Question: I am trying to complete an application on IOS 5.1 with Storyboard. Basically I am doing a dropbox app. Since I am using Dropbox SDK link to Dropbox is handled in AppDelegate.m. User has the option of be able to unlink from a session and link again in different View Controllers. So every time user link and unlinked app has to switch view from Appdelegate to a view controller that is unconnected to rootviewcontroller
In original Dropbox's example Dropbox handled transition like following code
'''
- (BOOL)application:(UIApplication *)application handleOpenURL:(NSURL *)url {
if ([[DBSession sharedSession] handleOpenURL:url]) {
if ([[DBSession sharedSession] isLinked]) {
[navigationController pushViewController:rootViewController.photoViewController animated:YES];
}
return YES;
}
return NO;
}
'''
But I am using Storyboard with Navigation Controller and any of the following methods are not working I put methods in comments.
'''
- (BOOL)application:(UIApplication *)application handleOpenURL:(NSURL *)url {
if ([[DBSession sharedSession] handleOpenURL:url]) {
if ([[DBSession sharedSession] isLinked]) {
NSLog(@"App linked successfully!");
// At this point you can start making API calls
/*UIViewController *viewController = [[UIStoryboard storyboardWithName:@"MainStoryboard" bundle:NULL] instantiateViewControllerWithIdentifier:@"MeetingViewController"];
[self.navigationController pushViewController:viewController animated:YES]; */
//[self performSegueWithIdentifier:@"xxxx" sender:self];
/* LoginDropboxViewController *loginController=[[LoginDropboxViewController alloc] initWithNibName:@"LoginDropbox" bundle:nil];
[navigationController pushViewController:loginController animated:YES]; */
}
return YES;
}
// Add whatever other url handling code your app requires here
return NO;
}
'''
Here is the storyboard of the app

So how can I switch view in AppDelegate.h ?
Note: If I add a segue and name the segue lets say goToMeeting
[self performSegueWithIdentifier:@"goToMeeting" sender:self];
error I get is : 'No Visible @interface for 'AppDelegate' declares the selector performSegueWithIdentifier:sender'
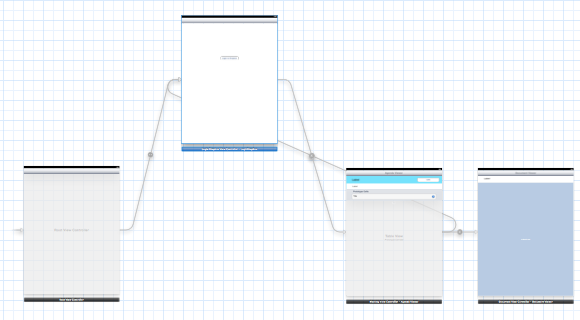
Answer: If you consider pushing view manually rather then segueperform following code most probably will work for you
'''
- (BOOL)application:(UIApplication *)application handleOpenURL:(NSURL *)url {
if ([[DBSession sharedSession] handleOpenURL:url]) {
if ([[DBSession sharedSession] isLinked]) {
NSLog(@"App linked successfully!");
// At this point you can start making API calls
//push view manually
UIStoryboard *storyboard = [UIStoryboard storyboardWithName:@"MainStoryboard" bundle:nil];
LoginDropboxViewController *ivc = [storyboard instantiateViewControllerWithIdentifier:@"LoginDropbox"];
[(UINavigationController*)self.window.rootViewController pushViewController:ivc animated:NO];
}
return YES;
}
// Add whatever other url handling code your app requires here
return NO;
}
'''